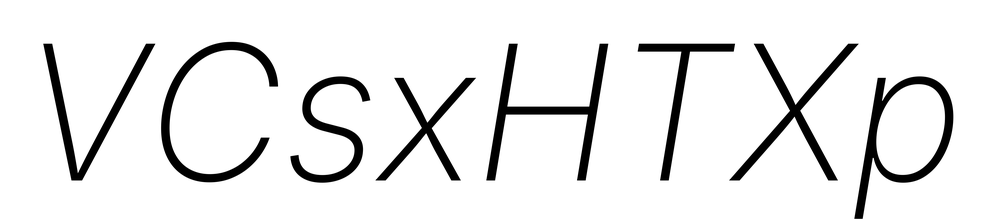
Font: Inter-Italic_ExtraLight_Italic